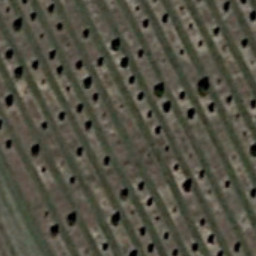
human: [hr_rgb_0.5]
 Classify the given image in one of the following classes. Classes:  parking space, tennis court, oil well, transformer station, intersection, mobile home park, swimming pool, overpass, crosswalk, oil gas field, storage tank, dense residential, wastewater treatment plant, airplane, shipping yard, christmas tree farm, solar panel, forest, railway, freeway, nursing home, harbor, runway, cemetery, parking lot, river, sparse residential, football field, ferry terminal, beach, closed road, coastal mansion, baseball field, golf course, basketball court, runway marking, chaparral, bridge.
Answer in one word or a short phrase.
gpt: christmas tree farm